Question: My app is basically a webview with a locally stored webapp.
To support , I call the following function on 'viewDidLoad', to subscribe to 'UIApplicationDidBecomeActiveNotification', then when I get such message, I load a webapp into the 'UIWebView':
'''
/**
* Setup the observer to get notifications about app activation
*/
func initObserver() {
NSNotificationCenter.defaultCenter().addObserver(
self,
selector: "initWebApp",
name: UIApplicationDidBecomeActiveNotification,
object: nil);
}
/**
* Launches the WebApp, this is called from the observer,
* and appDelegate.appParameters has possible parameters to the webapp
*/
func initWebApp() {
var appDelegate=UIApplication.sharedApplication().delegate as AppDelegate;
println ("- Launch Parameters: "+appDelegate.initParameters);
let path=appDelegate.initParameters,
url=NSURL(string: URL_BASE + "?" + (path ?? "")),
requestObj=NSURLRequest(URL: url!);
mWebView.loadRequest(requestObj);
}
'''
However, when I init the webview in this way (coming from the observed handler) the simulator always crashes with the stacktrace enclosed below as soon as I click anywhere on the window.
On the contrary, If , and just call 'initWebApp()' from 'viewDidLoad()', everything works fine (obviously URL Scheme mapping doesn't work, but I mean the )
Can anybody take a look at this stack trace (it's always the same) and give me any pointers?
Is it a bad practice to manipulate UI objects such as UIWebView from an event handler? (I come from Android where you often have to change threads in similar situations)
'''
2015-04-06 02:49:34.907 FunqTV[14285:518122] -[NSURL _effectiveStatusBarStyleViewController]: unrecognized selector sent to instance 0x7ae1cac0
2015-04-06 02:49:34.919 FunqTV[14285:518122] *** Terminating app due to uncaught exception 'NSInvalidArgumentException', reason: '-[NSURL _effectiveStatusBarStyleViewController]: unrecognized selector sent to instance 0x7ae1cac0'
*** First throw call stack:
*** First throw call stack:
(
0 CoreFoundation 0x00648466 __exceptionPreprocess + 182
1 libobjc.A.dylib 0x02037a97 objc_exception_throw + 44
2 CoreFoundation 0x006502c5 -[NSObject(NSObject) doesNotRecognizeSelector:] + 277
3 CoreFoundation 0x00598bc7 ___forwarding___ + 1047
4 CoreFoundation 0x0059878e _CF_forwarding_prep_0 + 14
5 UIKit 0x00fd3fa8 +[UIViewController _currentStatusBarStyleViewController] + 75
6 UIKit 0x00e63c81 -[UIApplication _updateCurrentStatusBarViewControllerAppearance] + 59
7 UIKit 0x00eb06ea -[UIWindow _updateContextOrderingAndSetLayerHidden:] + 548
8 UIKit 0x00eade74 -[UIWindow _initWithFrame:debugName:scene:attached:] + 336
9 UIKit 0x00eadd1e -[UIWindow _initWithFrame:debugName:attached:] + 79
10 UIKit 0x00eadc7f -[UIWindow _initWithFrame:attached:] + 71
11 UIKit 0x011e6f27 -[UIAutoRotatingWindow _initWithFrame:attached:] + 80
12 UIKit 0x00eadc33 -[UIWindow initWithFrame:] + 63
13 UIKit 0x011e6eba -[UIAutoRotatingWindow initWithFrame:] + 72
14 UIKit 0x011e4e2a -[UITextEffectsWindow initWithFrame:] + 72
15 UIKit 0x00eae09a -[UIWindow initWithContentRect:] + 164
16 UIKit 0x011e4b12 -[UITextEffectsWindow(UIObjectsForPerScreen) _basicInitWithScreen:options:] + 141
17 UIKit 0x011e4bcf -[UITextEffectsWindow(UIObjectsForPerScreen) _initWithScreen:options:] + 182
18 UIKit 0x016fcf8c +[_UIObjectPerScreen objectOfClass:forScreen:withOptions:createIfNecessary:] + 556
19 UIKit 0x011e645c +[UITextEffectsWindow _sharedTextEffectsWindowforScreen:aboveStatusBar:allowHosted:matchesStatusBarOrientationOnAccess:] + 416
20 UIKit 0x011e65b4 +[UITextEffectsWindow sharedTextEffectsWindowForScreen:] + 121
21 UIKit 0x013d173a -[UIPeripheralHost(UIKitInternal) containerWindow] + 156
22 UIKit 0x013d178a -[UIPeripheralHost(UIKitInternal) containerRootController] + 34
23 UIKit 0x013c6e15 -[UIPeripheralHost currentState] + 38
24 UIKit 0x013c6f10 -[UIPeripheralHost isOnScreen] + 35
25 UIKit 0x013d3a6a -[UIPeripheralHost(UIKitInternal) _isCoordinatingWithSystemGestures] + 82
26 UIKit 0x00e70da1 -[UIApplication _shouldDelayTouchesForControlCenter] + 56
27 UIKit 0x00ebd506 -[UIWindow _shouldDelayTouchForSystemGestures:] + 41
28 UIKit 0x0128f8e8 -[_UISystemGestureGateGestureRecognizer touchesBegan:withEvent:] + 498
29 UIKit 0x00eb3946 -[UIWindow _sendGesturesForEvent:] + 567
30 UIKit 0x00eb4abf -[UIWindow sendEvent:] + 769
31 UIKit 0x00e79bb1 -[UIApplication sendEvent:] + 242
32 UIKit 0x00e89bf6 _UIApplicationHandleEventFromQueueEvent + 21066
33 UIKit 0x00e5dbc7 _UIApplicationHandleEventQueue + 2300
34 CoreFoundation 0x0056b98f __CFRUNLOOP_IS_CALLING_OUT_TO_A_SOURCE0_PERFORM_FUNCTION__ + 15
35 CoreFoundation 0x0056149d __CFRunLoopDoSources0 + 253
36 CoreFoundation 0x005609f8 __CFRunLoopRun + 952
37 CoreFoundation 0x0056037b CFRunLoopRunSpecific + 443
38 CoreFoundation 0x005601ab CFRunLoopRunInMode + 123
39 GraphicsServices 0x040152c1 GSEventRunModal + 192
40 GraphicsServices 0x040150fe GSEventRun + 104
41 UIKit 0x00e619b6 UIApplicationMain + 1526
42 FunqTV 0x0007dfbe top_level_code + 78
43 FunqTV 0x0007dffb main + 43
44 libdyld.dylib 0x027a5ac9 start + 1
45 ??? 0x00000001 0x0 + 1
)
libc++abi.dylib: terminating with uncaught exception of type NSException
'''

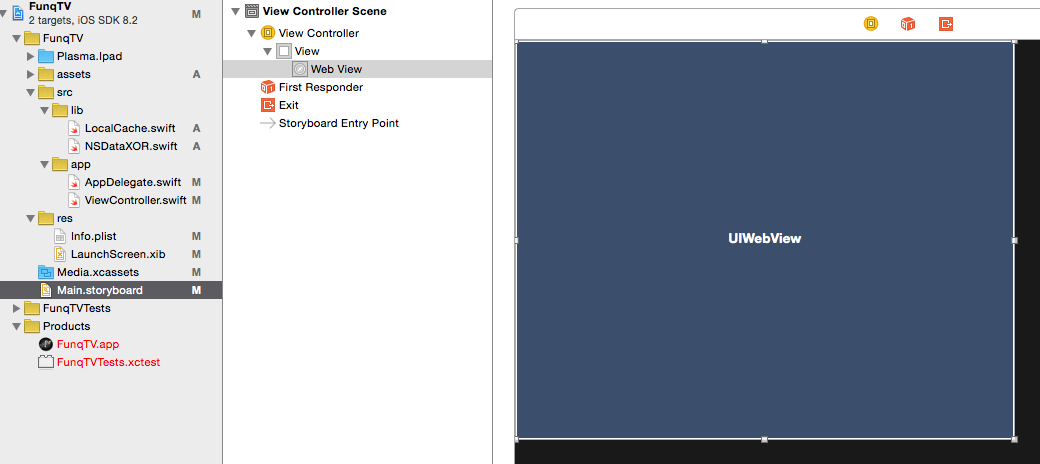
Answer: If I wrap the call to initWebApp() into a dispatch_async() block, it works:
'''
/**
* Setup the observer to get notifications about app activation
*/
func initObserver() {
NSNotificationCenter.defaultCenter().addObserver(
self,
selector: "requestInitWebApp",
name: UIApplicationDidBecomeActiveNotification,
object: nil);
}
/**
* Called from the observer. It now dispatches async a call to the init
* function rather than calling it directly from the observer thread.
*/
func requestInitWebApp() {
println ("Dispatching async call to init webview");
dispatch_async(dispatch_get_main_queue()) {
self.initWebApp();
}
}
'''